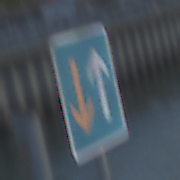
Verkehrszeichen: VorrangVorGegenverkehr
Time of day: SunriseSunset
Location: Outdoor (Suburban)
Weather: PartlyCloudy
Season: NotSpecified
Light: Natural